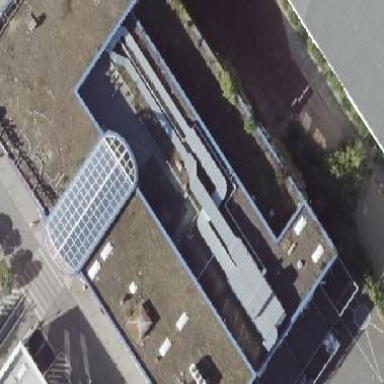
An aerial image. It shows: Flat roof retail building.